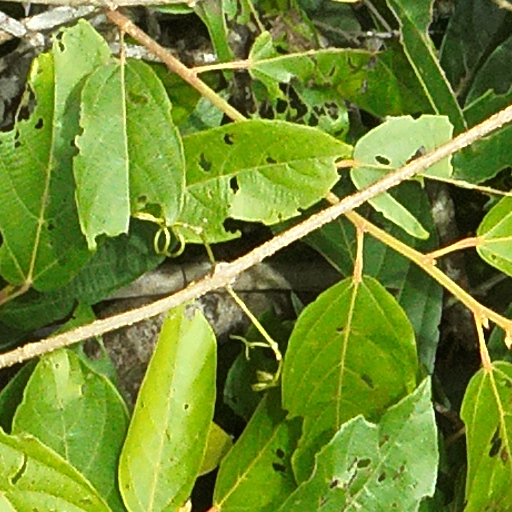
Species: Apeiba tibourbou
GBIF accepted scientific name: Apeiba tibourbou
Crown area (m\u00b2): 107.044